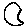
Label: moon